Question: When we do a TFS Build, can we alter the build output so that the output is limited to only the changes so that deployment payload is reduced ? Example:
-
Configure CI solution in TFS 2015, and unchecked clean options, Since TFS 2015/2017 always delivered all files - changed and unchanged, but I need only changed. This trick doesn't solve the issue:
<URL>
Followed a couple of other sources.
- <URL>

Applied these tricks to update project with few settings ('IncrementalBuild =True', 'ForceGet=False', 'SkipInitilizeWorksplace=True', 'SkipClean=True') under PropertyGroup definition to the end of the TFSBuild.proj file.
But the issue still persists, we are unable to produce only changed binaries in build folder, there is always all files.
Please help me to achieve the desired build output.
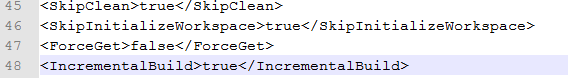
Answer: Incremental builds only rebuild assemblies that don't depend on changed files. But it does copy all of the project output (subsequent projects that depend on it may depend on these assemblies and files being there).
This causes incremental builds to be much faster, but it It always delivers all files whether they are changed or unchanged. On top of this, you could have multiple agents and each agent can have multiple working folders, the incremental build could use any of these as base for the incremental builds, there is no guarantee that the changed files are between your previous build and the current one.
You'll have to implement this feature yourself, it has never been part of MsBuild or TFS Build. It would involve querying TFS for the last drop folder and performing a compare after running an incremental build. Then copying just the changed files and a log of deleted files.
PS: The TFSBuild.proj type builds are deprecated. They have been surpassed by the XAML builds in TFS 2010 and have been considered "legacy" since then. They have subsequently been surpassed by the new VSTS/Azure DevOps build system which has deprecated the XAML builds. Most of the properties that interact with Source Control are ignored when a TFSBuild.proj project is executed in the Legacy XAML workflow. Instead, the XAML agent takes care of fetching the sources prior to passing control to MsBuild. These new VSTS/Azure Devops build tasks are now also getting YAML support for Git based source control repositories.